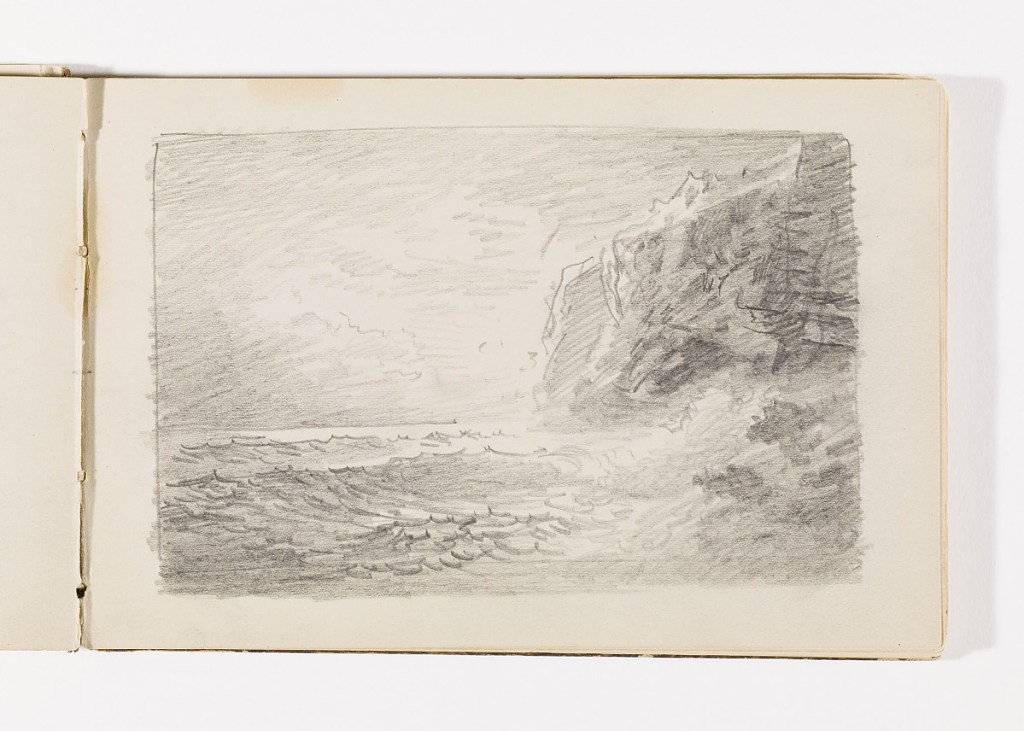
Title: Quick Study of Waves on Rocks and Tall Dark Cliffs
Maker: William Trost Richards, American, 1833–1905
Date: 1885–1902
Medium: Graphite on cream wove paper
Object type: Sketchbook folio
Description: Choppy waves breaking against rocks in right foreground. Behind rocks, at right, cliffs in three sections stretch back towards horizon.